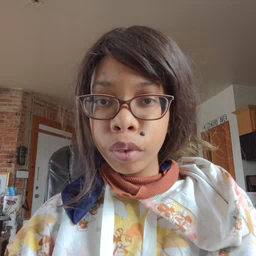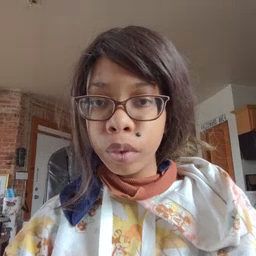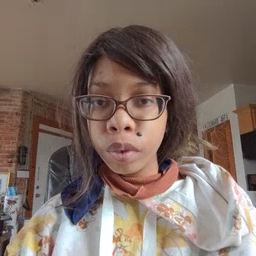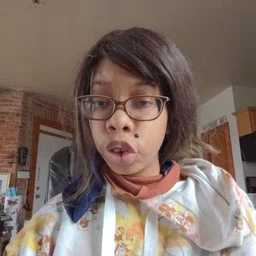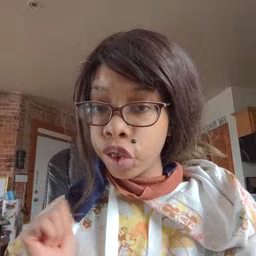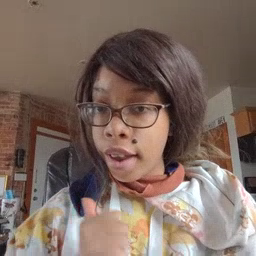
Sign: jacket